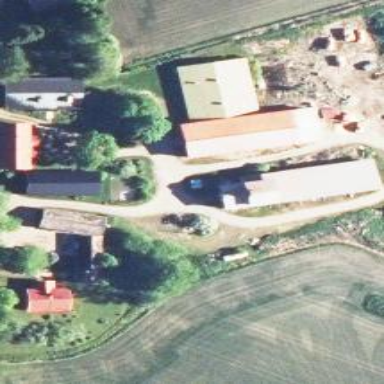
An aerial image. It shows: Farm.